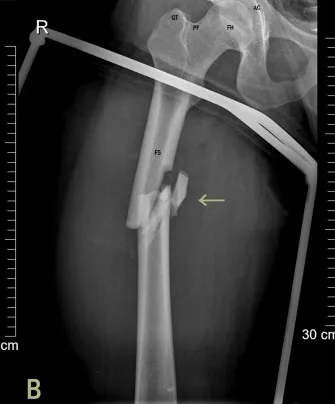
Isolated femoral shaft fracture with no involvement of intracapsular proximal femur. . FH, femoral head; AC, acetabulum; PF, piriformis fossa; GT, greater trochanter; FS, femoral shaft; AVN, avascular necrosis; AP, anteroposterior.
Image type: radiology (x_ray)